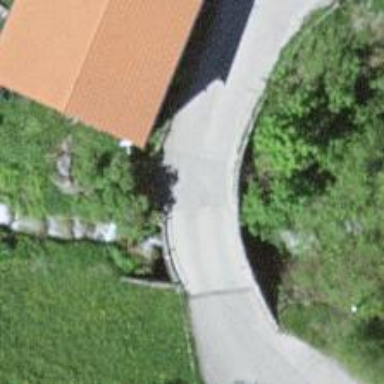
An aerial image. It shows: Residential road with paved bridge.